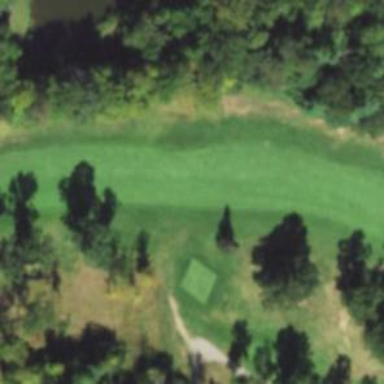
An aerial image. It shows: View of golf hole.